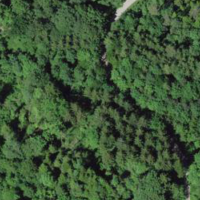
EUNIS habitat code: 43
Species observed at this site:
Lonicera acuminata
Fagus sylvatica